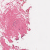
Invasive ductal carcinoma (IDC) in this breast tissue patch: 0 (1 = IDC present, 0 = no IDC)